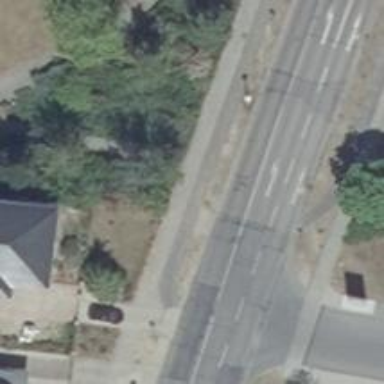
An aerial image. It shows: Residential road.